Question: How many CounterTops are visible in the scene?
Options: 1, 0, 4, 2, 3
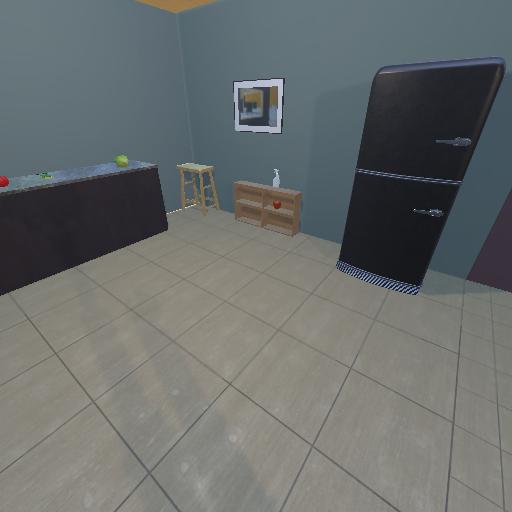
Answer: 1